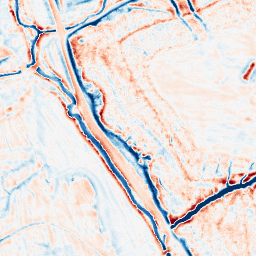
Category: edge_preserving
Decomposition family: bilateral
Decomposition parameters: d: 15
sigma_color: 50
sigma_space: 100
Upsampling method: quartic
Upsampling parameters: scale: 8
Upsampling scale: 8